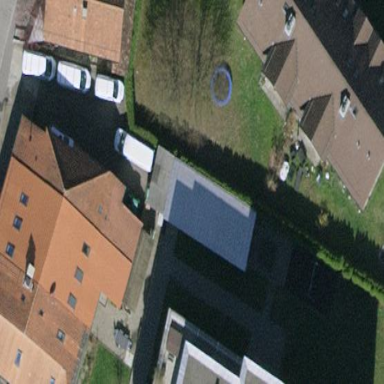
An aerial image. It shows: Shed.